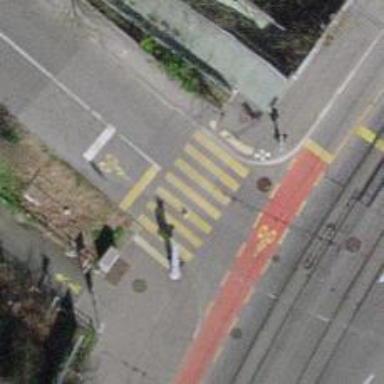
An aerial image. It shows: Road crossing with traffic signals.